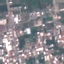
Land use / land cover: Residential